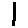
Label: line